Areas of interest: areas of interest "Business office"
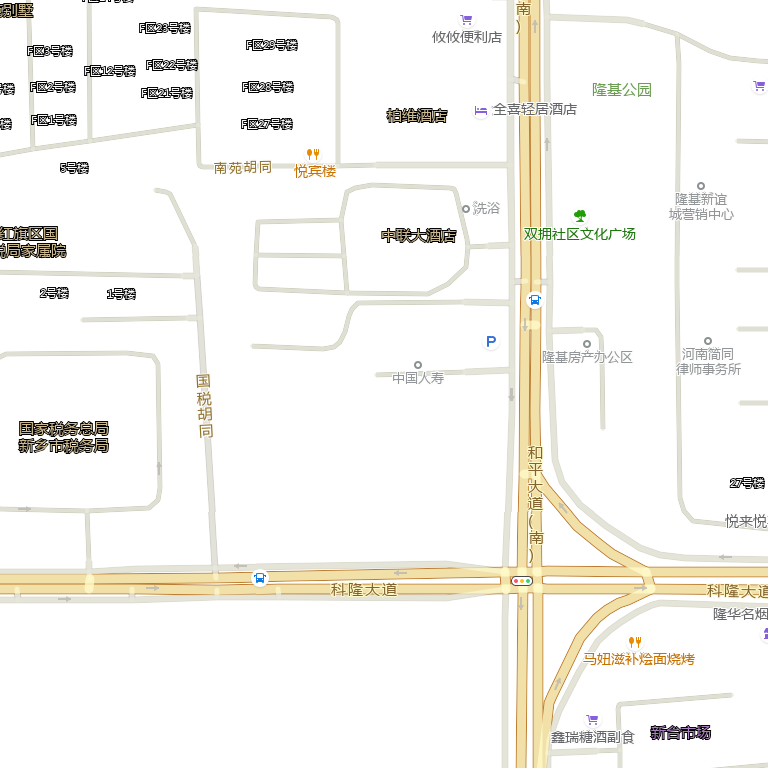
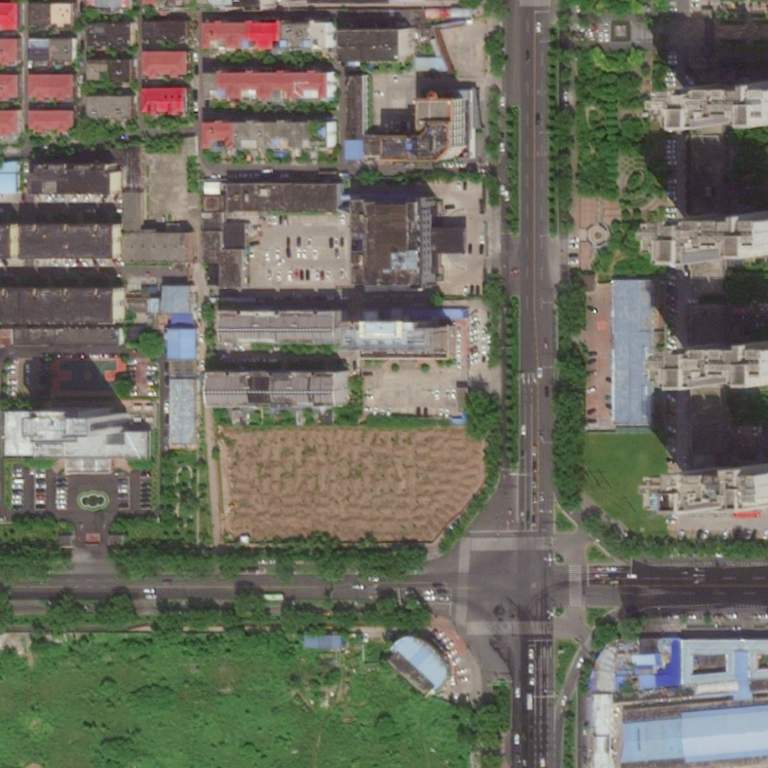